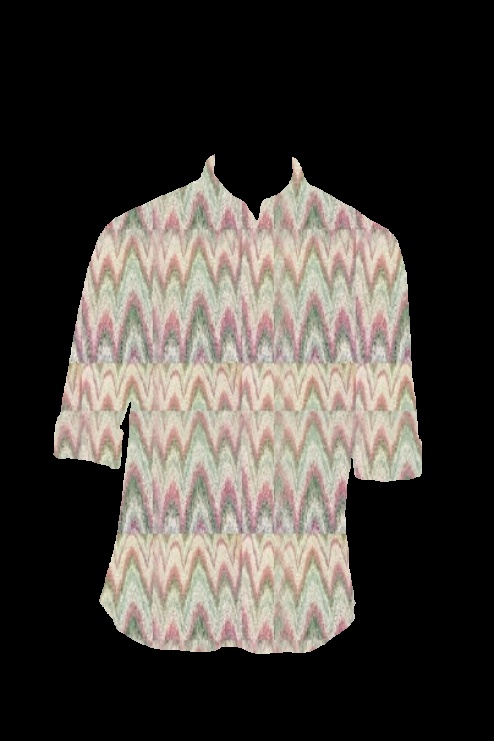
multi chevron tee